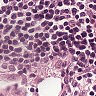
Metastatic tissue present: no